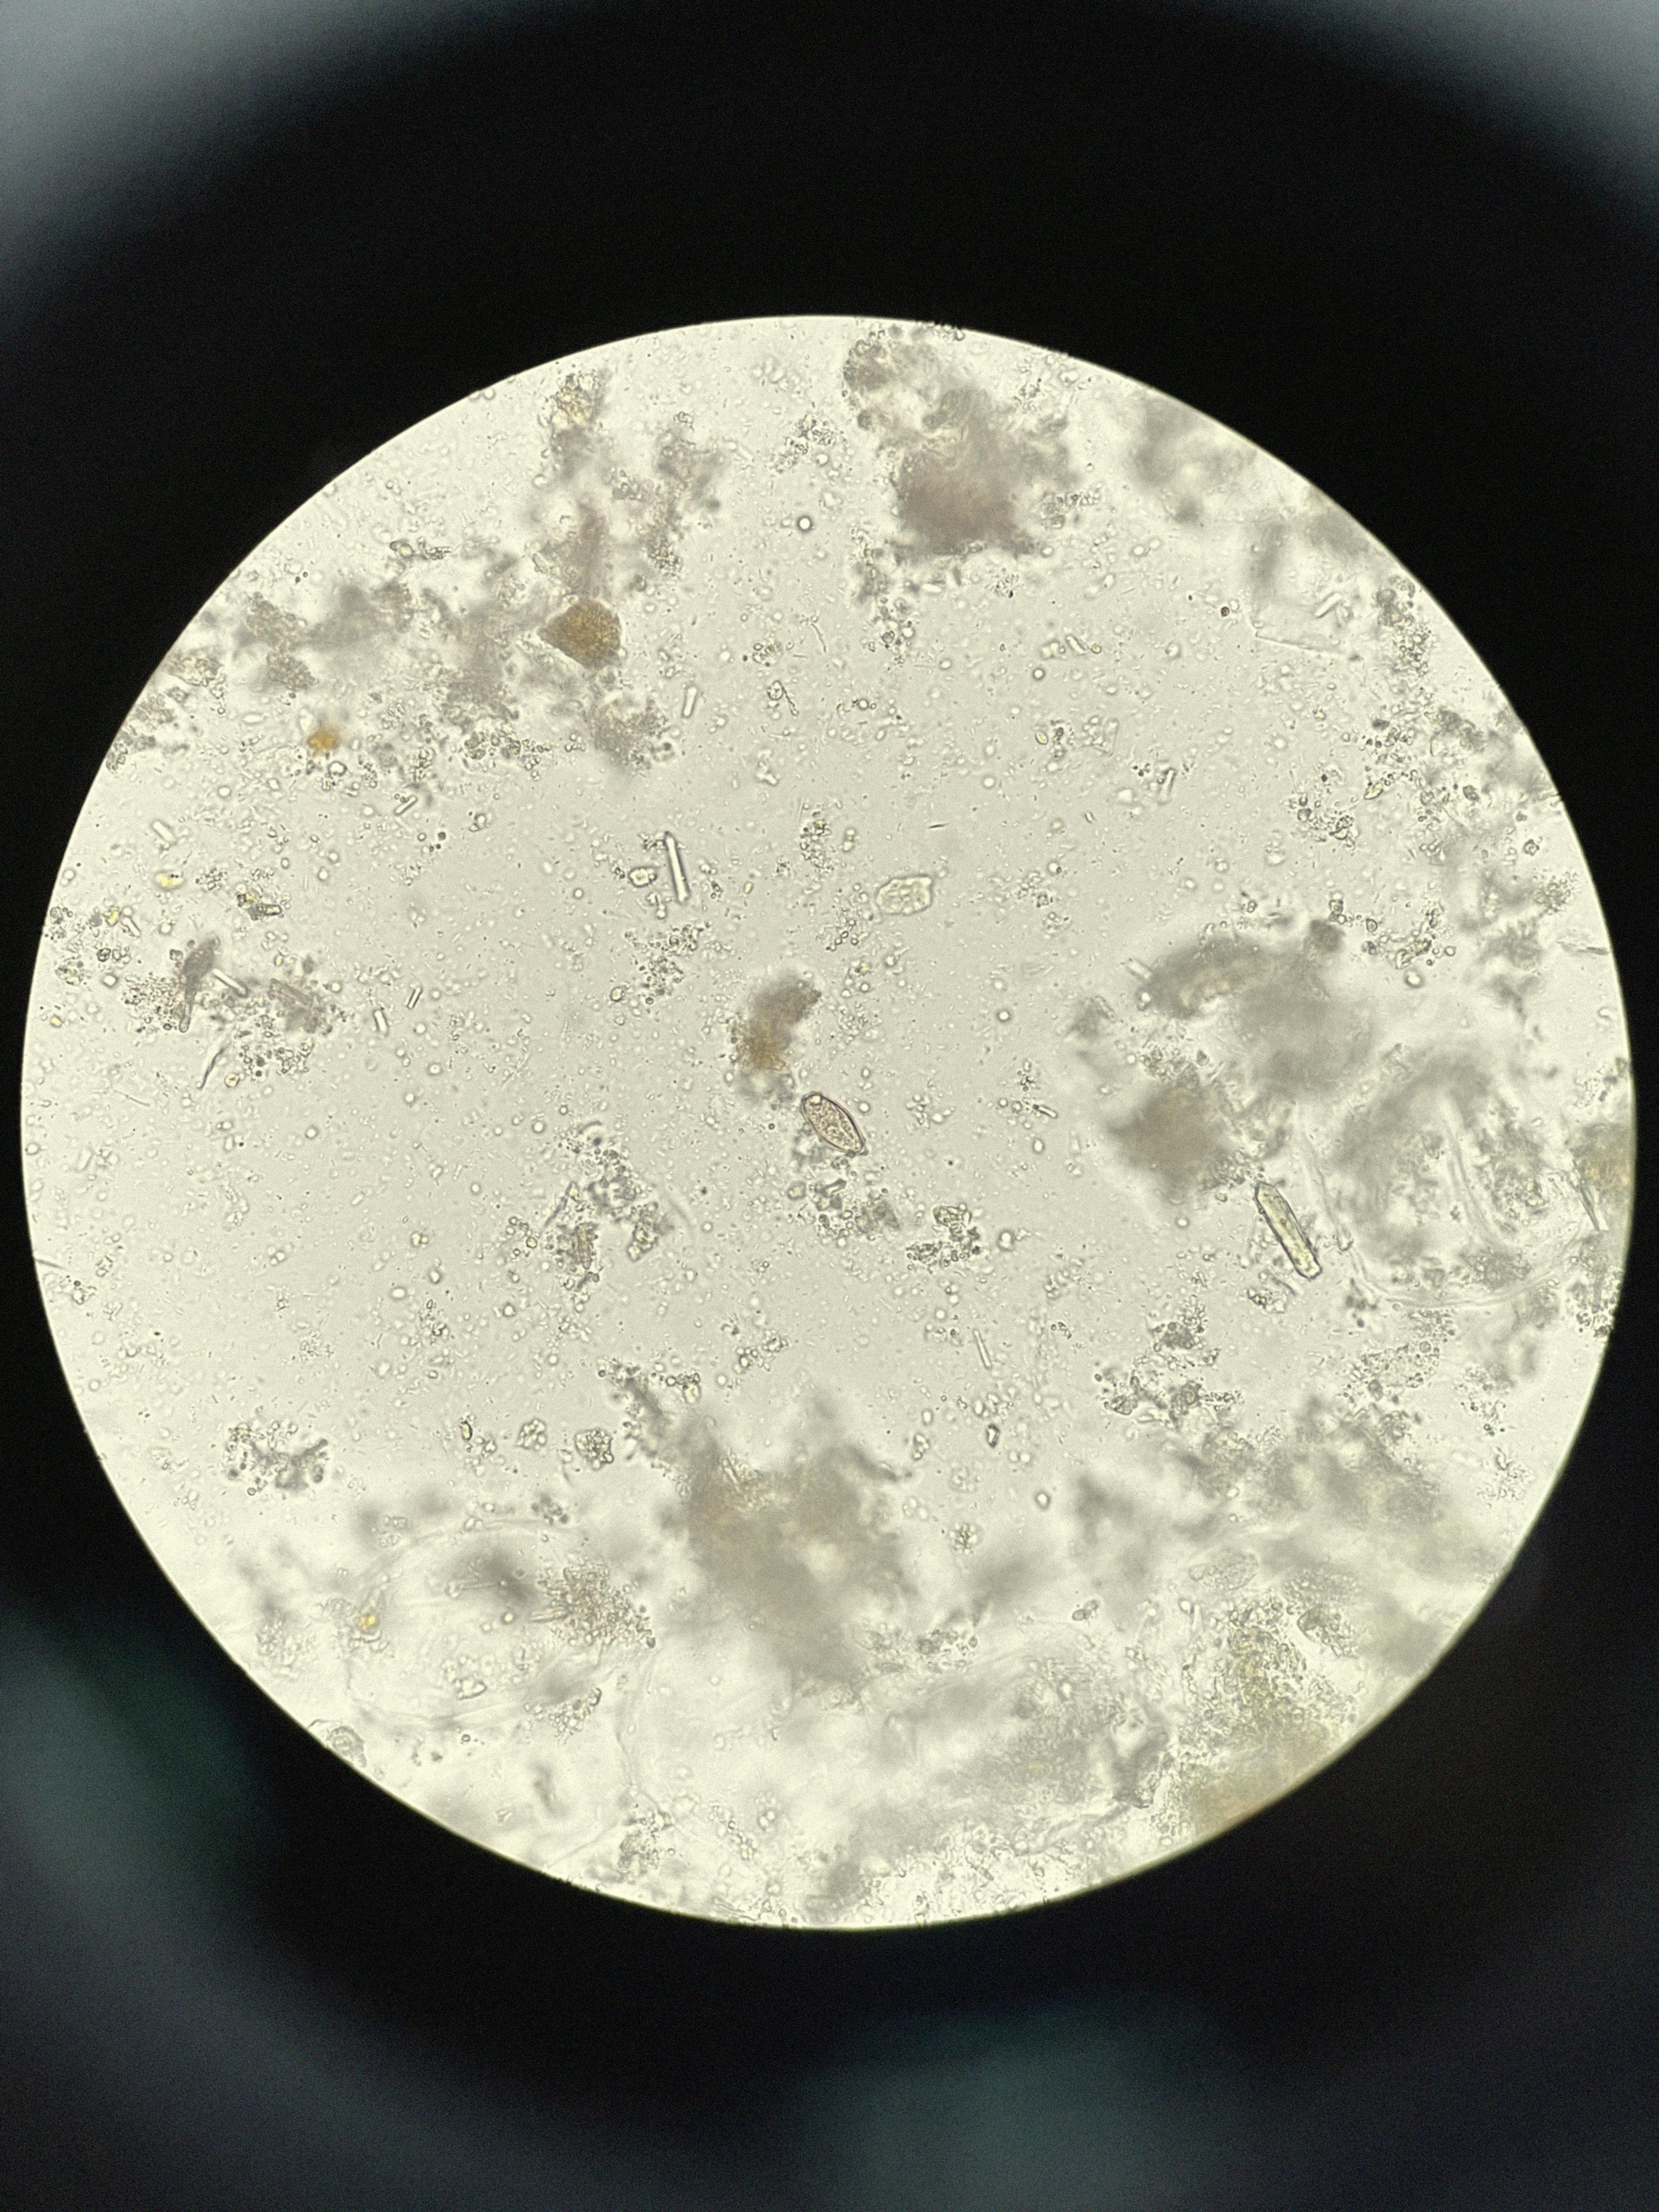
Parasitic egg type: Opisthorchis viverrine